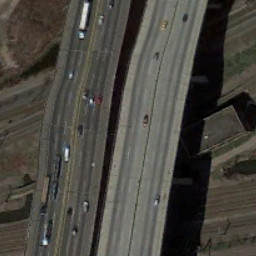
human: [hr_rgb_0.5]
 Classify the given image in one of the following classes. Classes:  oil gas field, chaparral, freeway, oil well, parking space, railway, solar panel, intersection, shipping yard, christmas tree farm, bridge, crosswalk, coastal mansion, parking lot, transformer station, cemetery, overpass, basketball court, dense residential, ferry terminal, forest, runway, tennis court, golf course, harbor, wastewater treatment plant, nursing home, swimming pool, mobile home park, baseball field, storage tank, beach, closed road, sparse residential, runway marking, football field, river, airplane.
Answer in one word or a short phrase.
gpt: overpass